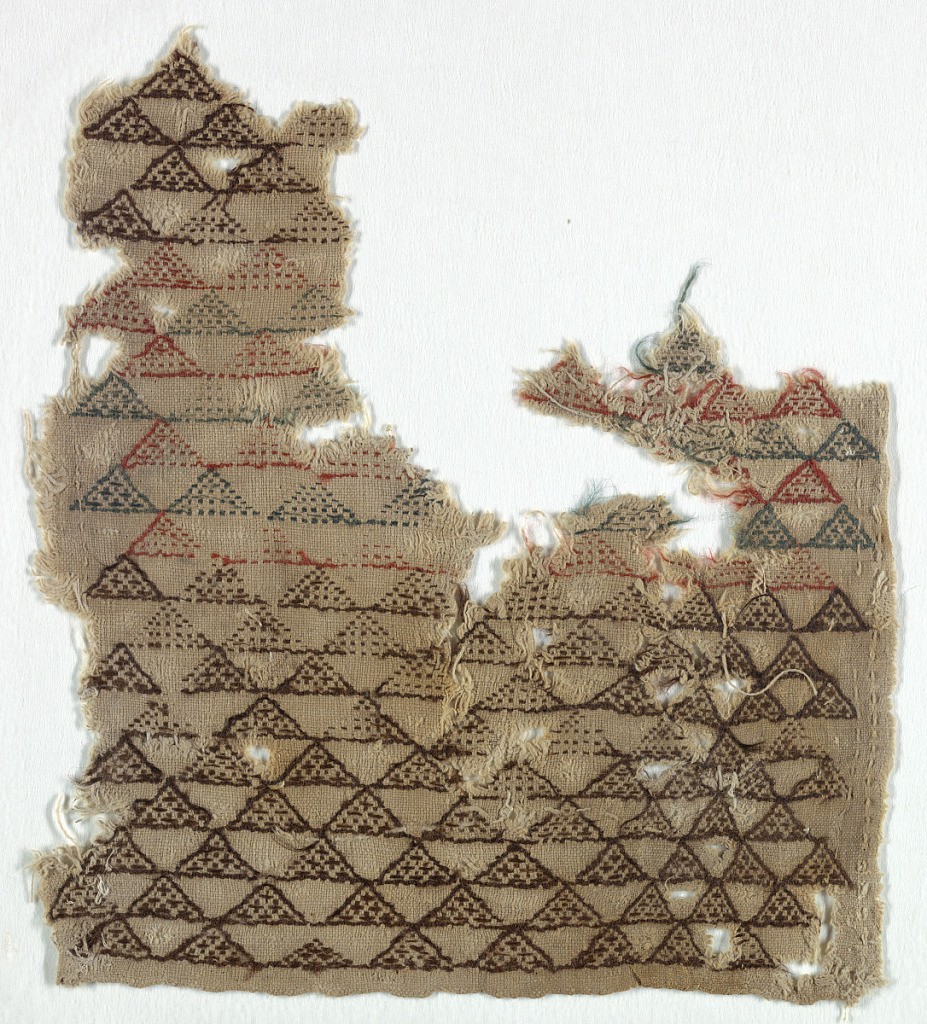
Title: Textile
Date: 6th–7th century
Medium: linen, wool Technique: embroidered
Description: Section of coarse undyed linen cloth with small-scale allover pattern of triangles set side-by-side in diagonal rows, some filled with crosses, some filled with counted darning stitch. In dark brown, blue-green, and rust-red wools. One plain selvage.